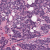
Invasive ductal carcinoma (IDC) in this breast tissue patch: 1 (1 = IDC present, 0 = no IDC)